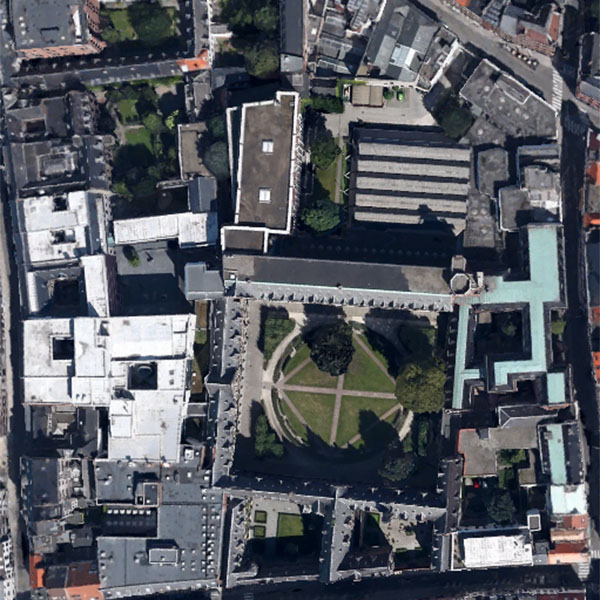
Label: School